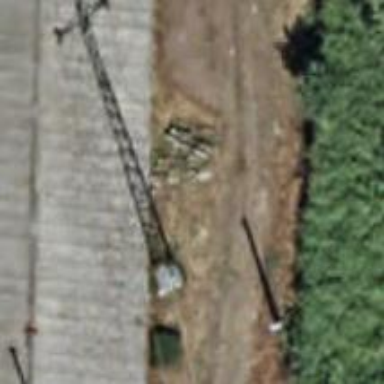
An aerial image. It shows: Power pole.